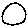
Label: circle